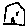
Label: house